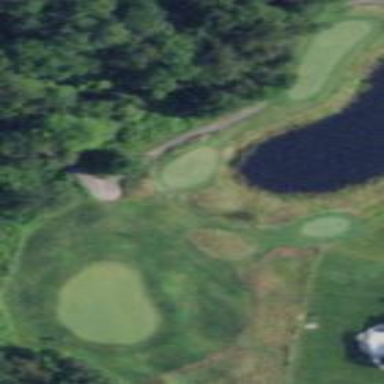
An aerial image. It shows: Rough area on grassy golf course.